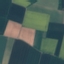
Land use / land cover class: AnnualCrop